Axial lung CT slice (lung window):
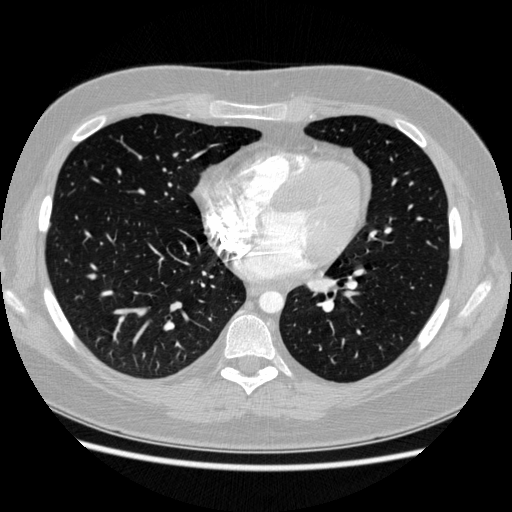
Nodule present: no